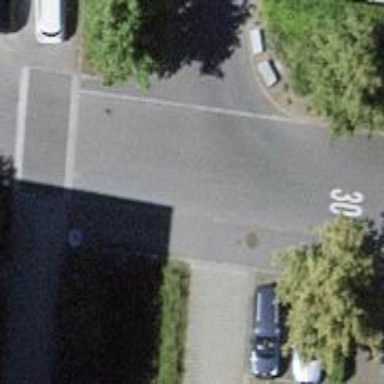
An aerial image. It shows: Kerb barrier.